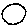
Label: circle